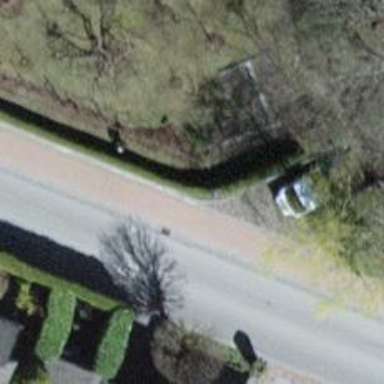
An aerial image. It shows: Hedge barrier.